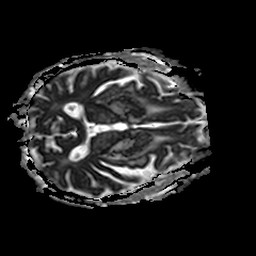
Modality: ADC
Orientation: axial
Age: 83
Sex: male
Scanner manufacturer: philips
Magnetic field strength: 3 T
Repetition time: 3.087 s
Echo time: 0.076 s